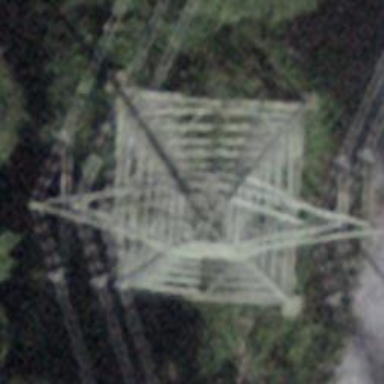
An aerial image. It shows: Towering power structure.